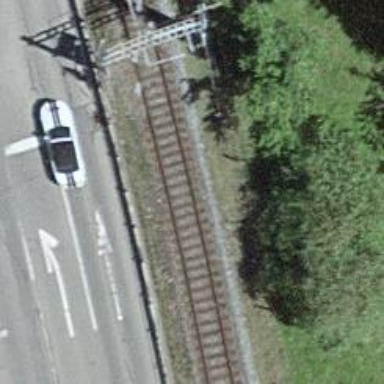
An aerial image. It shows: Single-track railway with electrified contact lines.